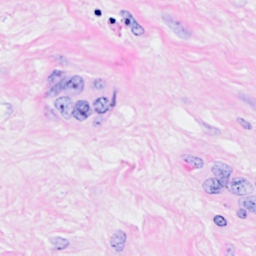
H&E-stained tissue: Breast